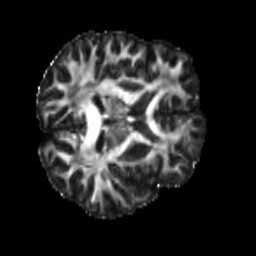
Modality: FA
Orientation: axial
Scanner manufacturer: siemens
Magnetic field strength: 3 T
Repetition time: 4 s
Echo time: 0.0594 s